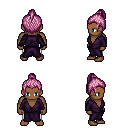
a pixel art fantasy rpg character, male body template, human, dark skin, purple robe, white pants, pink short topknot hairstyle, four views (front, back, left, right), 2x2 character sprite sheet, small pixel art, hard edges, no anti-aliasing